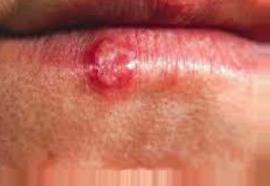
Condition: Mouth Ulcer